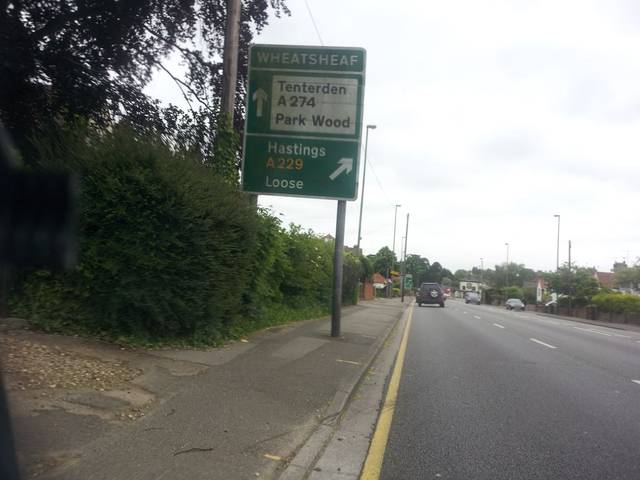
Region: United Kingdom
Coordinates: 51.259, 0.5307